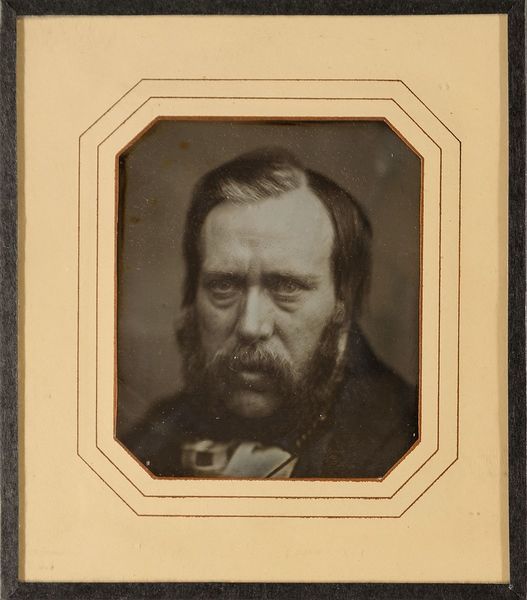
Titel: Der Maler Günther Gensler (1803-1884), Februar 1852
Künstler: Peter Wilhelm Drenckhahn
Standort: Hamburg
Institution: Museum für Kunst und Gewerbe Hamburg
Schlagwörter: mann, bart, person, maler, foto, fotografie, photographie, photo, halbprofil, lichtbild, daguerreotypie, historische, bildwerke, angewandte und bildende kunst, hessische systematik, künstler, persönlichkeit, porträtfotografie, porträtphotographie